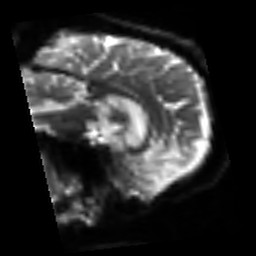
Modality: sbref
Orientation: sagittal
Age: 75
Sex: female
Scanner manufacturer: siemens
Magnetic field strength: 3 T
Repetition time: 3.2 s
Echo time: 0.081 s